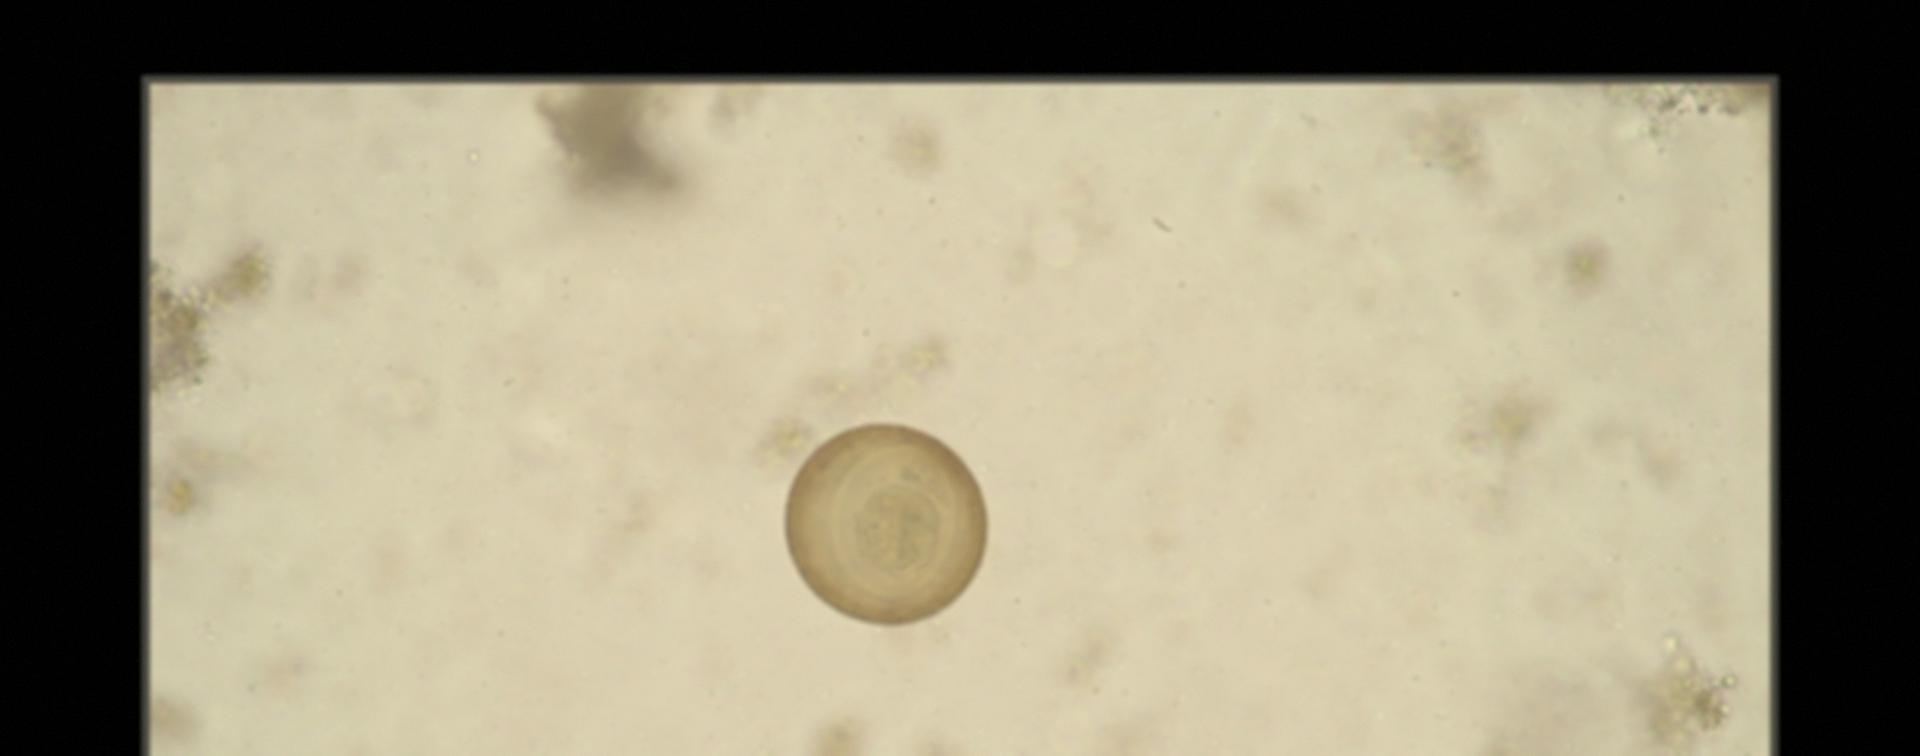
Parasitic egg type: Hymenolepis diminuta